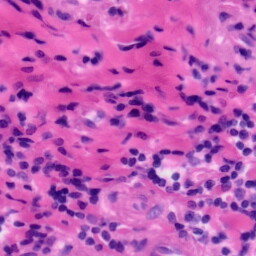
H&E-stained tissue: Tonsil